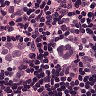
Metastatic tissue present: yes